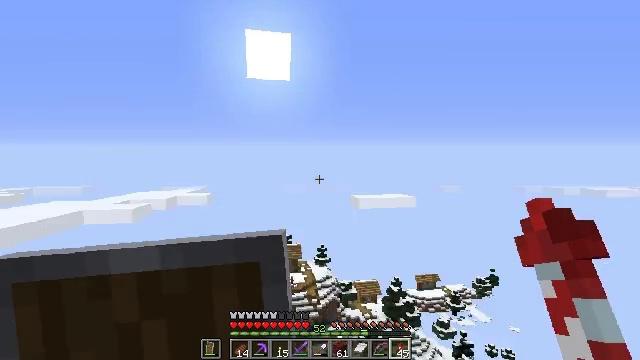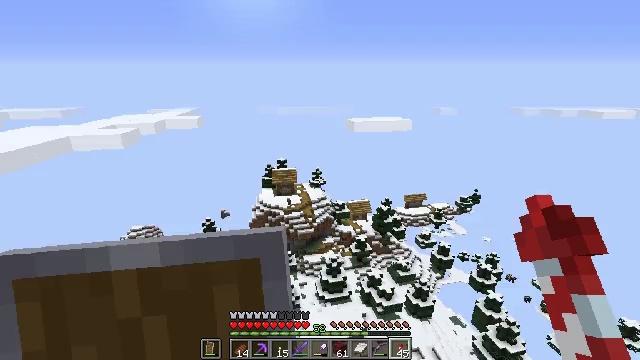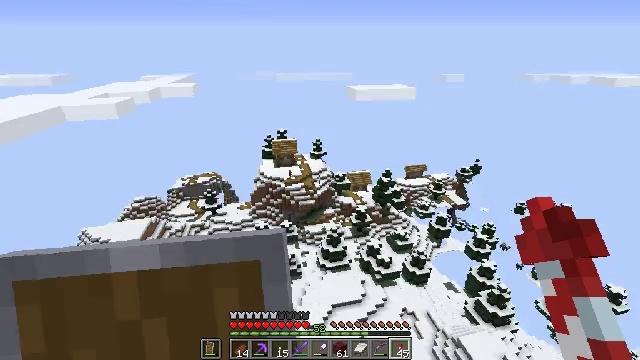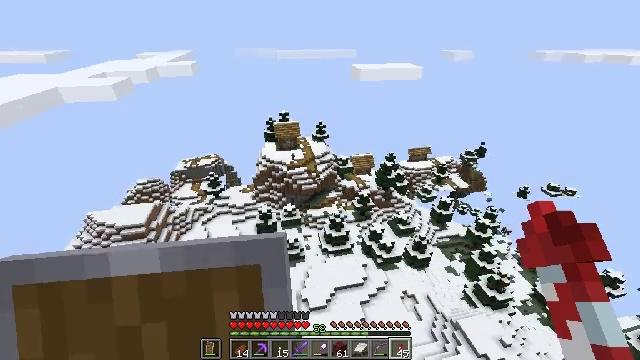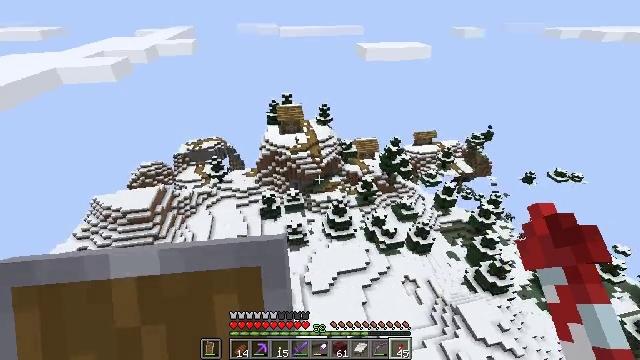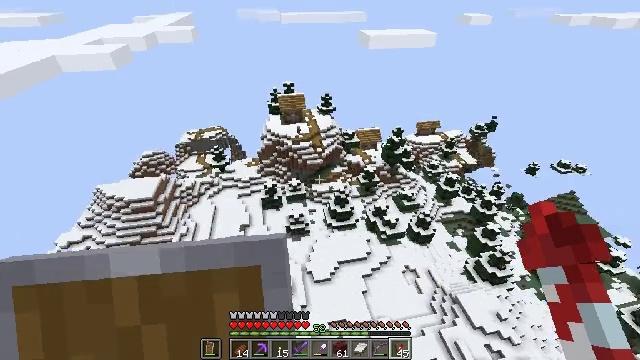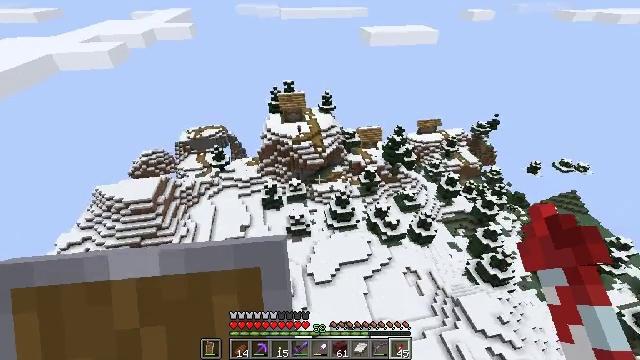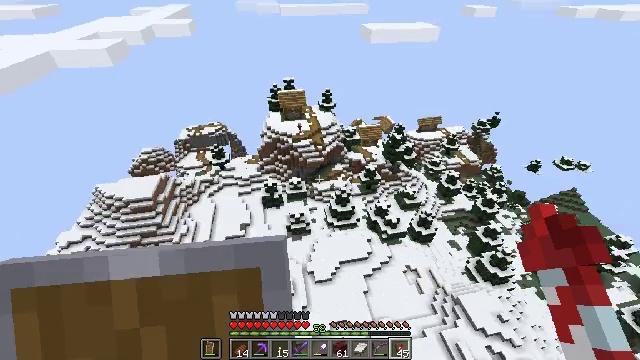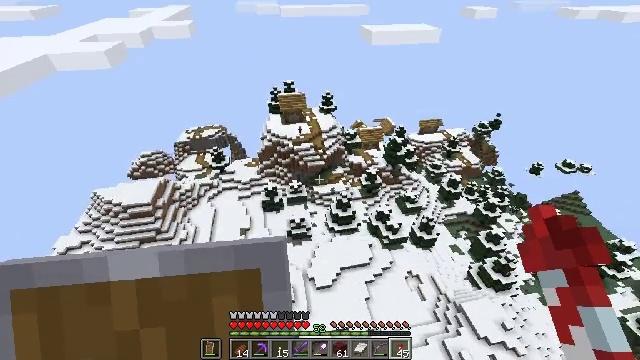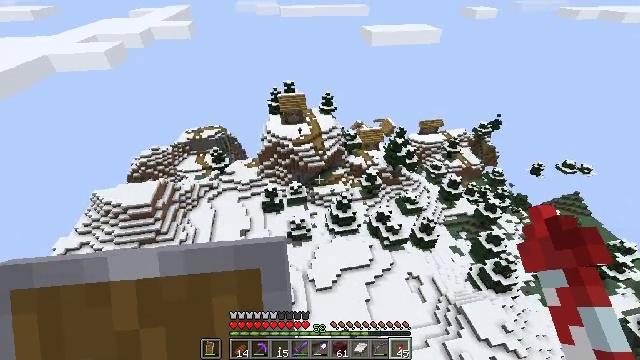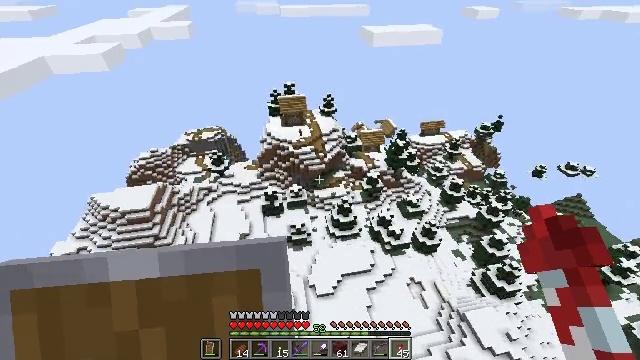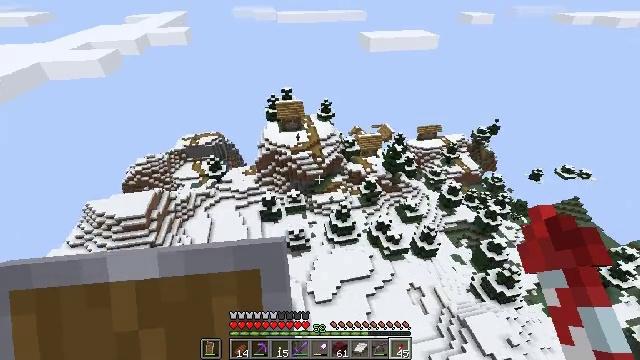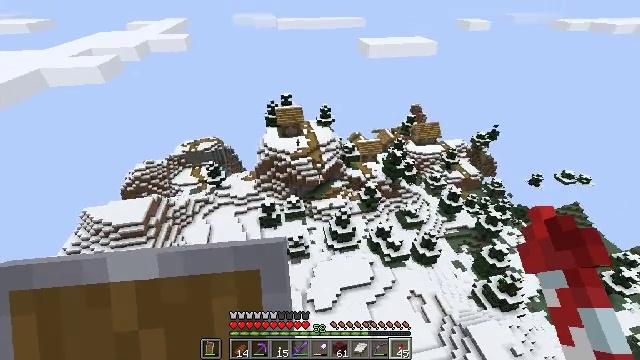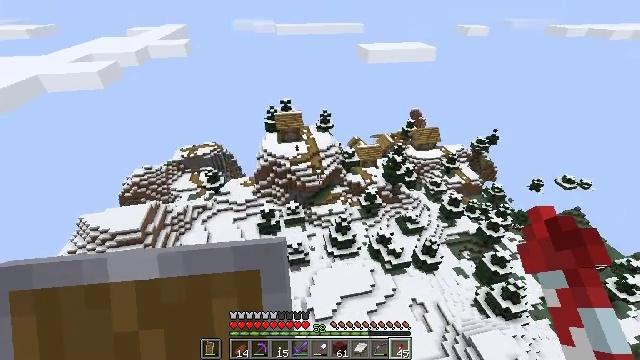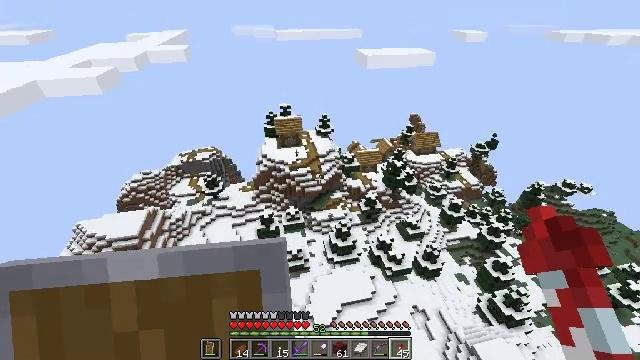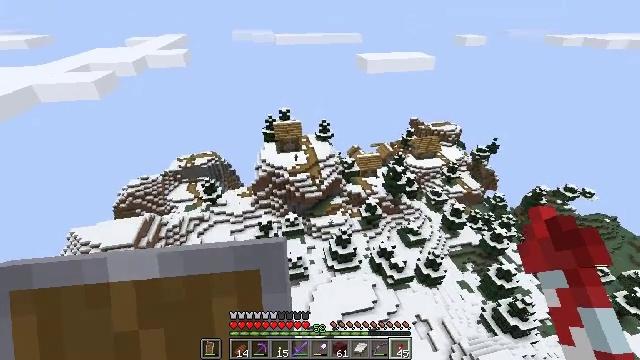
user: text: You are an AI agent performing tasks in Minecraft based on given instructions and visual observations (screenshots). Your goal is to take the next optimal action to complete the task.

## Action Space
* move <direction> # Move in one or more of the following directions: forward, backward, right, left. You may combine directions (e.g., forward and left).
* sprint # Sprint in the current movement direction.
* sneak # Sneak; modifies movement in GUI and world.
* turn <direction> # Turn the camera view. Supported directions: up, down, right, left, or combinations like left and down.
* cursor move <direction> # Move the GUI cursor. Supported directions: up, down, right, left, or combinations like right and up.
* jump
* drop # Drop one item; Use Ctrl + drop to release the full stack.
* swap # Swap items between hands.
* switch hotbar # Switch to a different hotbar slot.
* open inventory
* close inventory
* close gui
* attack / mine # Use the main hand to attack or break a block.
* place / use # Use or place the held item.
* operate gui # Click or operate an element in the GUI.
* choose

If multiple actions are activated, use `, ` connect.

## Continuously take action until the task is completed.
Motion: motion action
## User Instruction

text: Attack the bell to remove it.
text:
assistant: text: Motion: turn right and down
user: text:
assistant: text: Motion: turn down
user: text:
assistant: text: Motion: turn down
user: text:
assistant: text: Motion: turn down
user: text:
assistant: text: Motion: turn down
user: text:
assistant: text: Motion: no_op
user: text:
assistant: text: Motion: no_op
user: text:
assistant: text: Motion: no_op
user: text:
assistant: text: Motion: no_op
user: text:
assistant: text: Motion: no_op
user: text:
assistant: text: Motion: no_op
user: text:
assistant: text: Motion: turn up
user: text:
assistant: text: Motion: no_op
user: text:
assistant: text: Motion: no_op
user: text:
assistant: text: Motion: no_op
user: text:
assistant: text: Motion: no_op
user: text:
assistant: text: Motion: no_op
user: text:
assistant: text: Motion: no_op
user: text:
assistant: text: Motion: no_op
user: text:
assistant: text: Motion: no_op
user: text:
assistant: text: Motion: no_op
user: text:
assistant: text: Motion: no_op
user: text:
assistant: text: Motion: no_op
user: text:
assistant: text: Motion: no_op
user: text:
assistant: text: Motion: no_op
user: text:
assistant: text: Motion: turn up
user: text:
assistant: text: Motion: turn left and up
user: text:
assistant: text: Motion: no_op
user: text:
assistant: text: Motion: no_op
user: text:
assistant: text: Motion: no_op